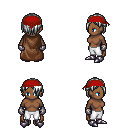
a pixel art fantasy rpg character, female body template, human, dark skin, brown cape, white pants, white bangs hairstyle, red bandana, metal gloves, metal boots, four views (front, back, left, right), 2x2 character sprite sheet, small pixel art, hard edges, no anti-aliasing